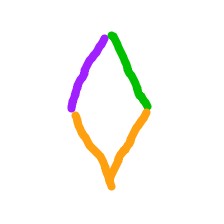
Shape: rhombus